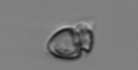
Label: Heterocapsa_rotundata